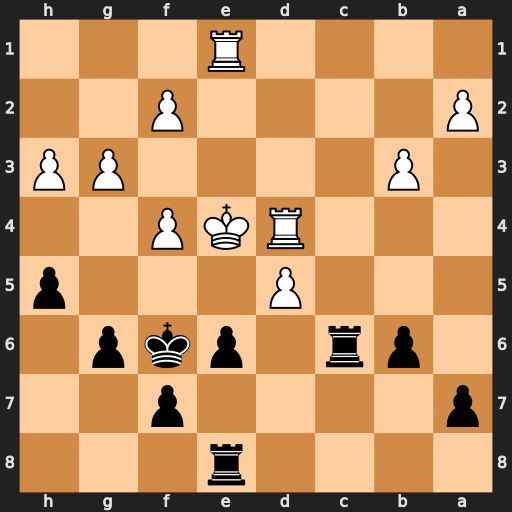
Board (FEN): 4r3/p4p2/1pr1pkp1/3P3p/3RKP2/1P4PP/P4P2/4R3
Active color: b
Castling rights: -
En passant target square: -
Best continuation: exd5+ Kf3 Rxe1